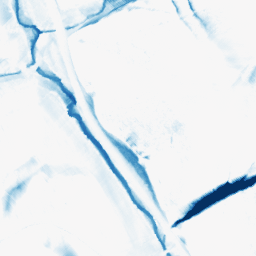
Category: morphological
Decomposition family: morphological_diamond
Decomposition parameters: operation: closing
radius: 15
Upsampling method: regularized
Upsampling parameters: scale: 4
lambda_reg: 0.001
Upsampling scale: 4